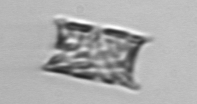
Label: Eucampia